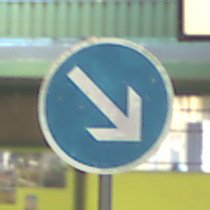
Verkehrszeichen: VorgeschriebeneVorbeifahrtRechts
Umgebung: Roofed, Special
Tageszeit: MorningAfternoon
Wetter: NotSpecified
Licht: Artificial
Jahreszeit: NotSpecified
Kontrast: MediumContrast